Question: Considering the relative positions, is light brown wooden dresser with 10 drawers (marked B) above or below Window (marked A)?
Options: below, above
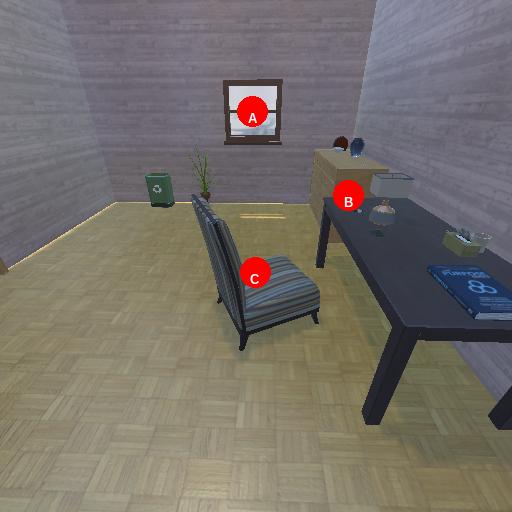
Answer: below